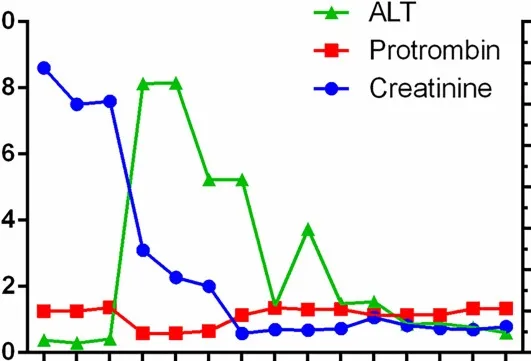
Evolution of renal and hepatic function after combined liver-kidney transplantation. Follow up of Creatinine, Prothrombin and Alaninaminotransferase (ALT) levels in the patient before and after transplantation. Creatinine levels dropped immediately after transplant surgery, reaching normal levels 5 days later. The hepatic function normalized during the second week.
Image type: pathology (immunostaining)